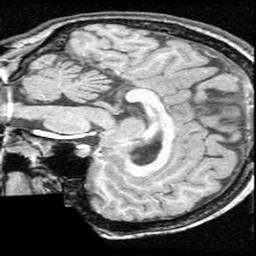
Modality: T1w
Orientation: sagittal
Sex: female
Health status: ill
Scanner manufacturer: ge
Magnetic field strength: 1.5 T
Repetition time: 21 s
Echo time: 0.008 s